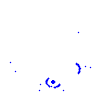
Particle: kaon